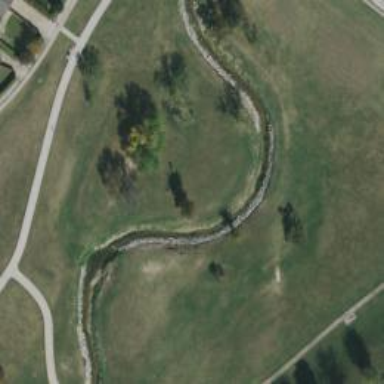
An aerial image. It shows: Disc golf basket.